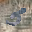
Label: 5